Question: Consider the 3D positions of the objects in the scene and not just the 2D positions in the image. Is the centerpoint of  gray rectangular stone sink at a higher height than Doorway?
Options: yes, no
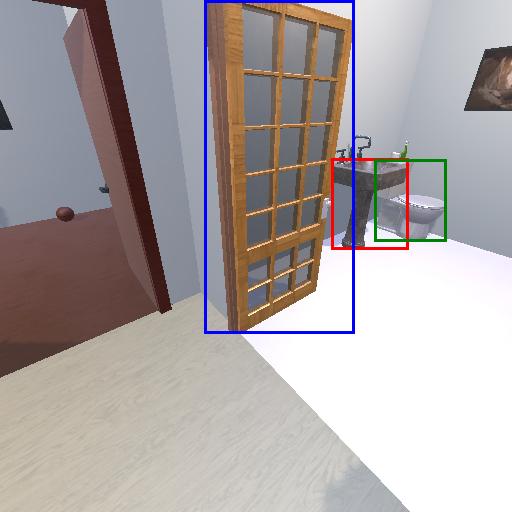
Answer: yes